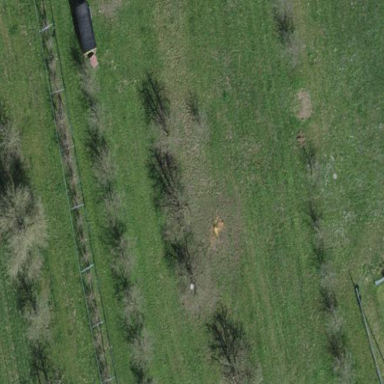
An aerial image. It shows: Orchard.